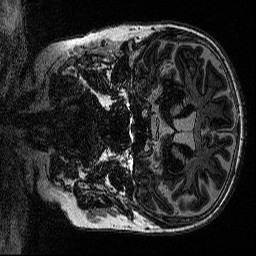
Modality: MP2RAGE
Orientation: coronal
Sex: female
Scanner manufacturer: siemens
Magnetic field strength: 3 T
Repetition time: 5 s
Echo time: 0.00292 s